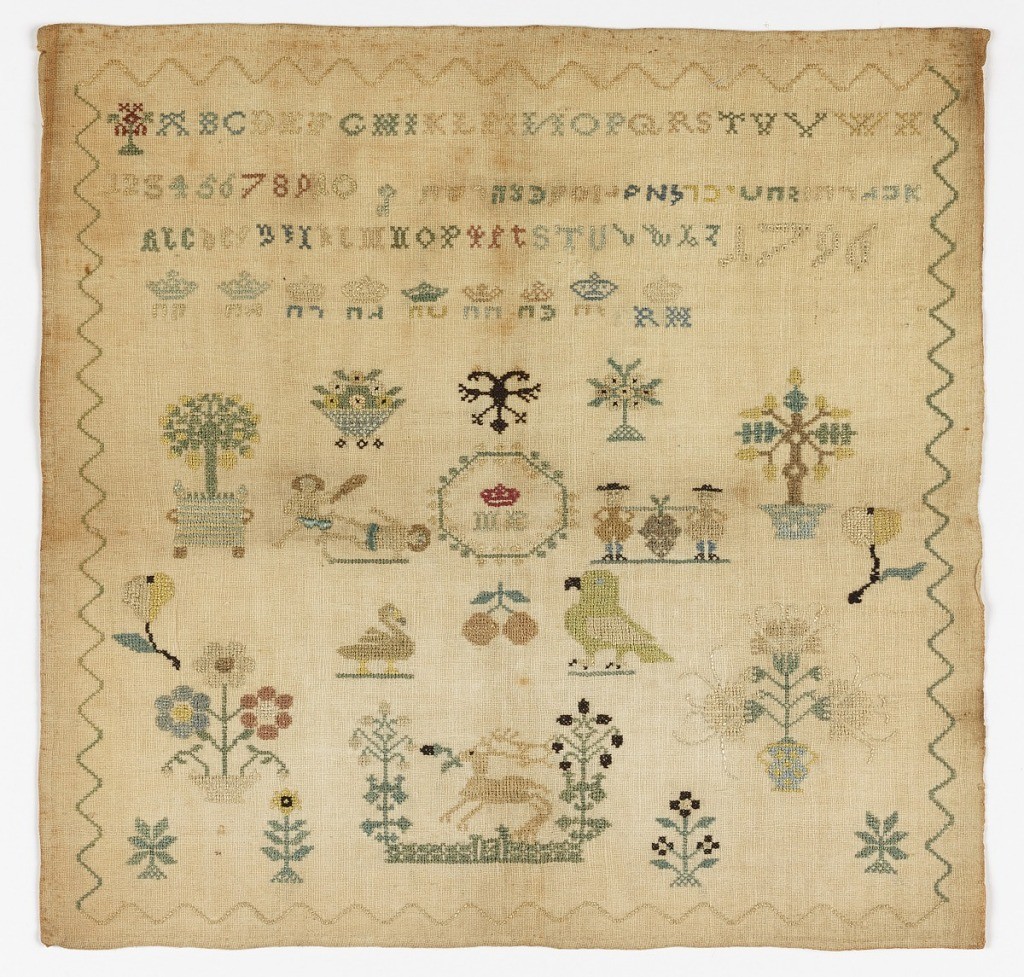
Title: Sampler
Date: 1796
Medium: silk embroidery on cotton foundation Technique: embroidered in cross, satin, eyelet, and double-running stitches on plain weave foundation
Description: Beneath alphabet and numbers scattered motifs including Cain slaying Abel, spies of Eschol, birds and flowers.